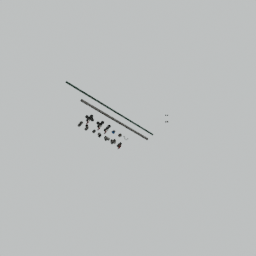
Label: mechanical